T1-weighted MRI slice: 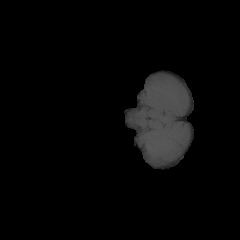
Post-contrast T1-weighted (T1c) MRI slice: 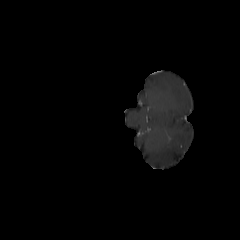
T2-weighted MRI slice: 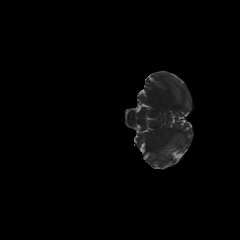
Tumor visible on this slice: no